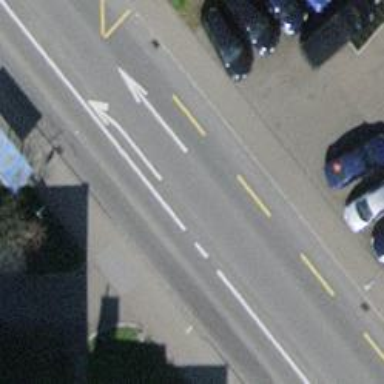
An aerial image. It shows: Public transport stop position.